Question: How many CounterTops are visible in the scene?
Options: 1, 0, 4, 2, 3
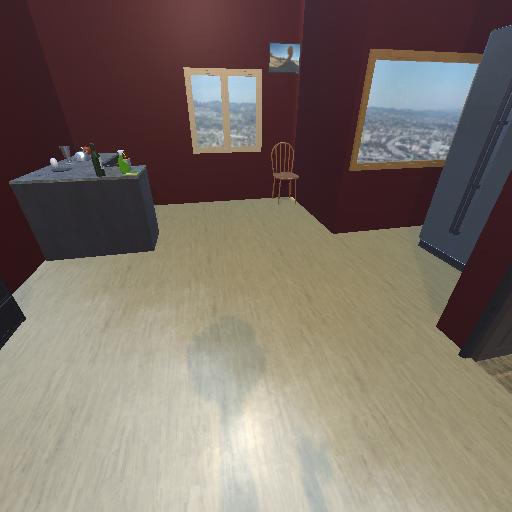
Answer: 1